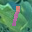
Label: 1